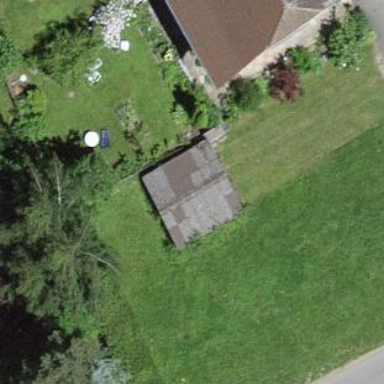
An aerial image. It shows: Garage building.